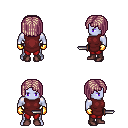
a pixel art fantasy rpg character, male body template, dark elf, purple skin, maroon tunic, red pants, white blonde pageboy hairstyle, gold gloves, maroon shoes, dagger, four views (front, back, left, right), 2x2 character sprite sheet, small pixel art, hard edges, no anti-aliasing